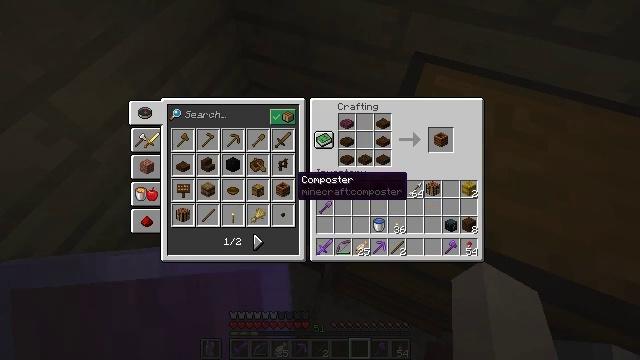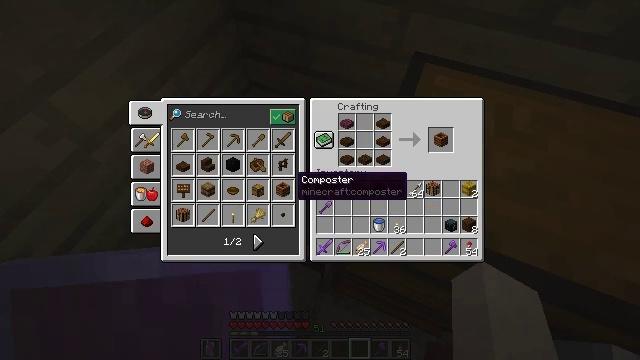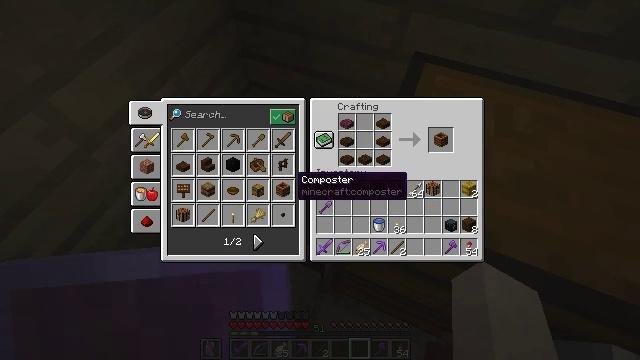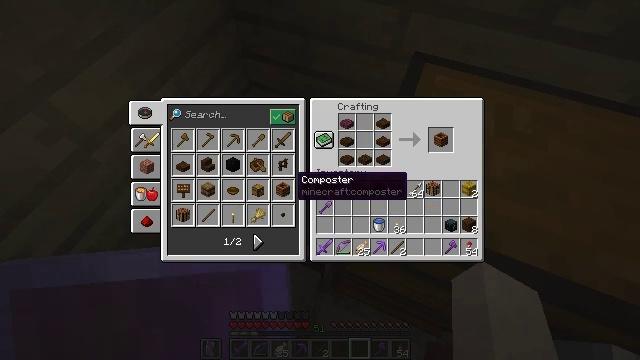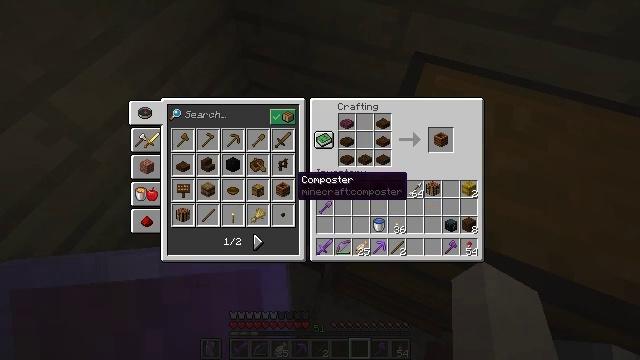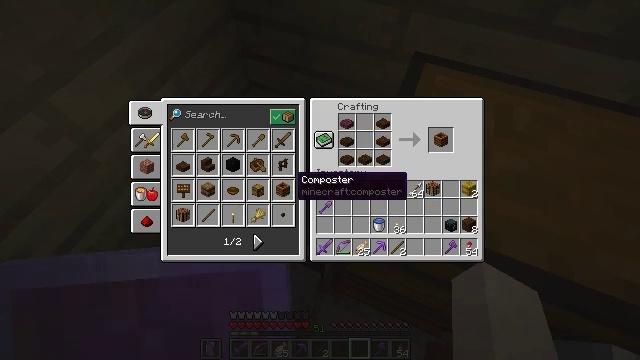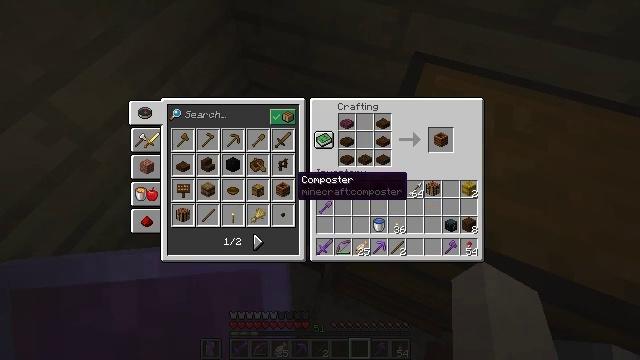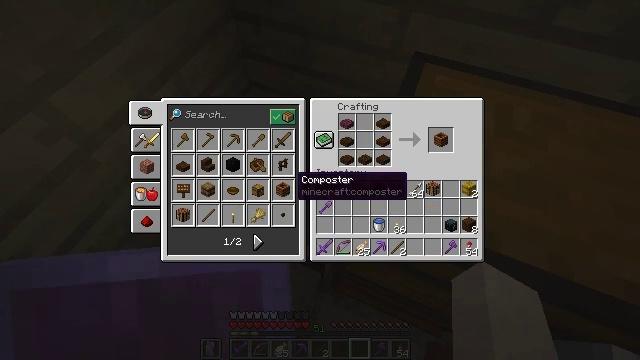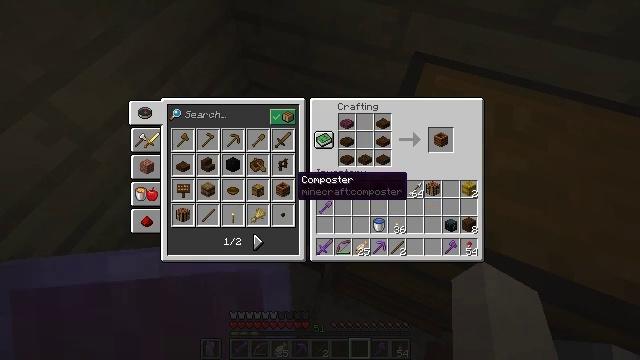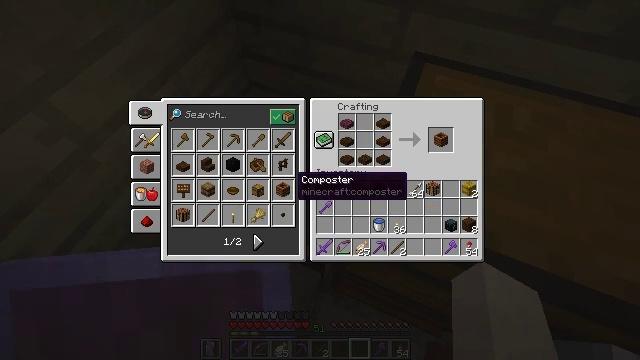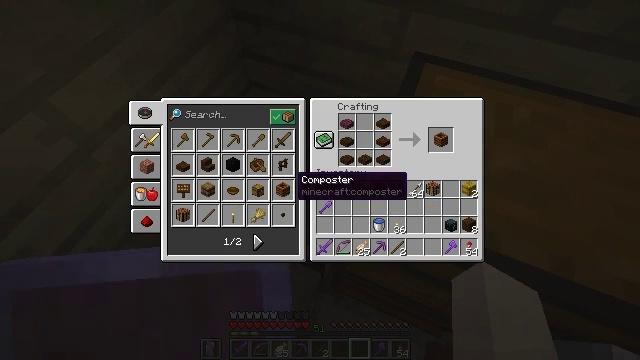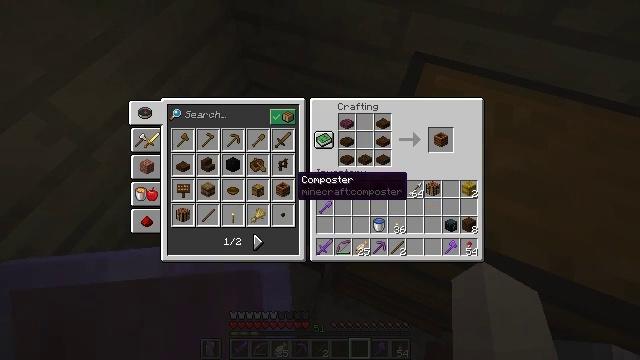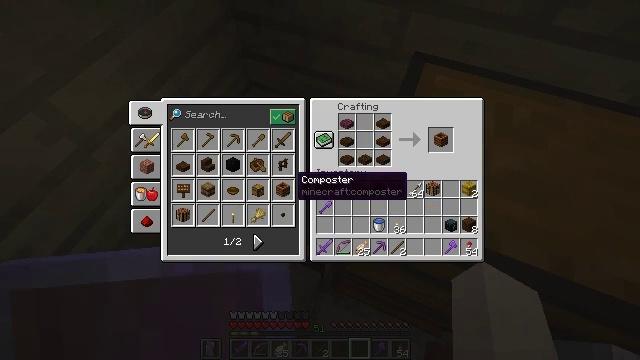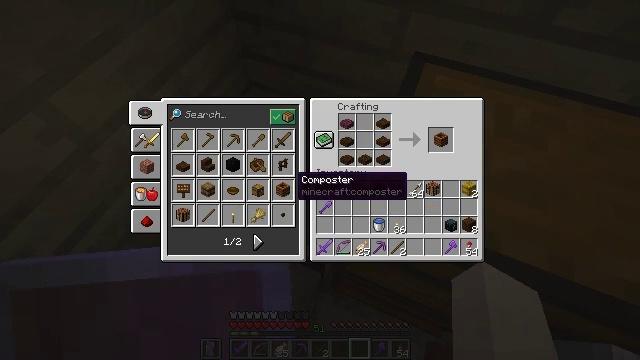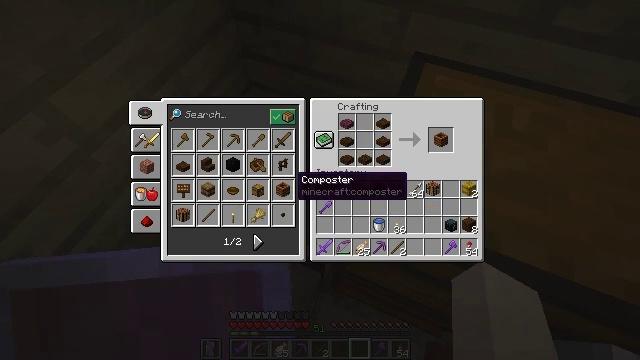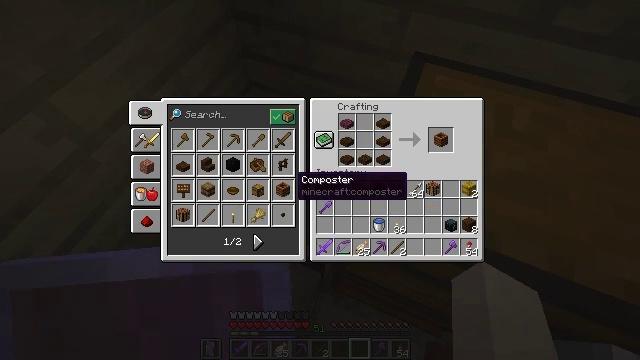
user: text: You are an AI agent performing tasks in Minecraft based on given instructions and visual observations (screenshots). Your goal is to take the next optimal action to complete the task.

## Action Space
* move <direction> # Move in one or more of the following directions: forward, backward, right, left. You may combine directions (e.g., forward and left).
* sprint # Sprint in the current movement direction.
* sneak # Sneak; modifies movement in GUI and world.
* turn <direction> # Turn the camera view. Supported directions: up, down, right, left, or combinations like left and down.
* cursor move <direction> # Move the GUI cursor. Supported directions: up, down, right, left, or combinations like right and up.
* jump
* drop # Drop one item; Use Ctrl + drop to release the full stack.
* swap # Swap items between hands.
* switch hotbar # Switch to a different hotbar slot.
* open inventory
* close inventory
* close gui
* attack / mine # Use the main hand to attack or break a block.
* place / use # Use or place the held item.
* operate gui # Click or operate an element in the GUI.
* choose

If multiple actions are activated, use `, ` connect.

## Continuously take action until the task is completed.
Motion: motion action
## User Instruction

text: Use wooden planks and slabs to craft a barrel.
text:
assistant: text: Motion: no_op
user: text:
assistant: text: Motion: no_op
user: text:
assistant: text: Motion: no_op
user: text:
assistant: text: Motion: no_op
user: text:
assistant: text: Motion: no_op
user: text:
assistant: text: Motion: no_op
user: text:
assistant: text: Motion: no_op
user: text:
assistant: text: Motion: no_op
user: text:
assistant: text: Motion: no_op
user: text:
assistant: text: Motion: no_op
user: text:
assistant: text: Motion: no_op
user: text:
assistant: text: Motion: no_op
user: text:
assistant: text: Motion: no_op
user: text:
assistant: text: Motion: no_op
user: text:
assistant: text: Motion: no_op
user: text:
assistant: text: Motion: no_op
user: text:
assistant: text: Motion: no_op
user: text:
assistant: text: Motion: no_op
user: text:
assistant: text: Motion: no_op
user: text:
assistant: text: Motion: no_op
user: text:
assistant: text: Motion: no_op
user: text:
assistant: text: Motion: no_op
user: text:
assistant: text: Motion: no_op
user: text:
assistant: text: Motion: no_op
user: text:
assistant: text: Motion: no_op
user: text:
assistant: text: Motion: no_op
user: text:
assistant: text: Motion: no_op
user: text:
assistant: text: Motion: no_op
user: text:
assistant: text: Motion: no_op
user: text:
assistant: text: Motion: no_op